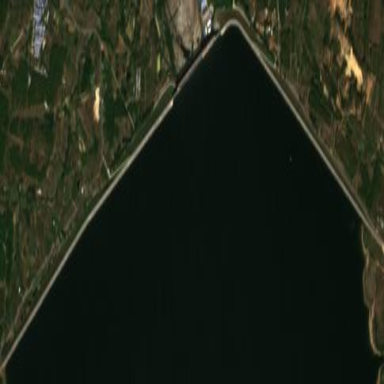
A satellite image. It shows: Dam structure along waterway.